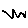
Label: zigzag